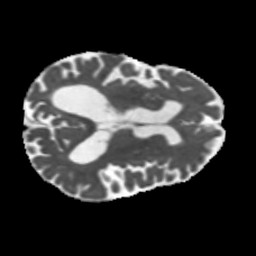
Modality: MD
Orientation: axial
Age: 75
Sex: male
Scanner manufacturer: siemens
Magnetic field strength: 3 T
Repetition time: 5.47 s
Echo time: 0.0854 s